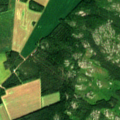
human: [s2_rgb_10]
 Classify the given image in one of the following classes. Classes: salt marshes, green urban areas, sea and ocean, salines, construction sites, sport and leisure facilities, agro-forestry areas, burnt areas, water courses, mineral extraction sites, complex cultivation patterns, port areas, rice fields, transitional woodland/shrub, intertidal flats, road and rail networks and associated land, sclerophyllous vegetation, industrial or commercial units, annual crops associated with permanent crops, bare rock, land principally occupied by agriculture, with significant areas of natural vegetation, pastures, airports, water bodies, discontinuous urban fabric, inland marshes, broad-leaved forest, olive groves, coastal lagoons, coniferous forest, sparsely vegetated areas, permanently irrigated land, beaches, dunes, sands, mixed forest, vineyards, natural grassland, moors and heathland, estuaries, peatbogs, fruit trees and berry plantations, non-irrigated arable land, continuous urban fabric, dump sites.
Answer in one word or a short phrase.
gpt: non-irrigated arable land, coniferous forest, mixed forest